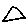
Label: triangle